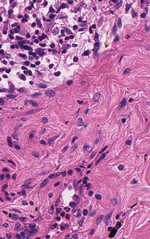
Tumor epithelial tissue: no
Tumor-associated stroma tissue: yes
Normal tissue: no